Field crop: maize
Growth stage: 1
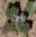
Species: chenopodium